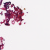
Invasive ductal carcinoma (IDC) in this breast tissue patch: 0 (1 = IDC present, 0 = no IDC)